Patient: sex M, age 64
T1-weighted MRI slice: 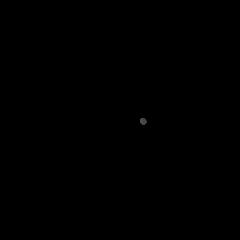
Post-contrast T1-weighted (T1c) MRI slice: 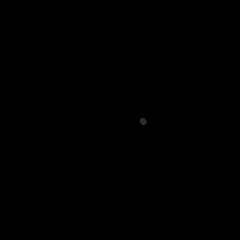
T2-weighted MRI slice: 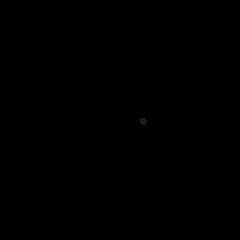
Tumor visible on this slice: no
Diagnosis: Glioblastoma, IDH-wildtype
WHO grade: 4